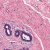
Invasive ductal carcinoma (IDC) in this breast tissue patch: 0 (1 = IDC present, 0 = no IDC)